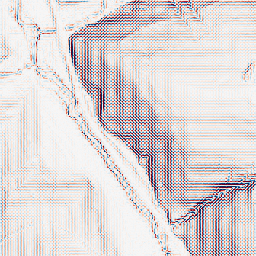
Category: wavelet
Decomposition family: wavelet_biorthogonal
Decomposition parameters: wavelet: bior1.3
level: 2
Upsampling method: bspline
Upsampling parameters: scale: 4
Upsampling scale: 4